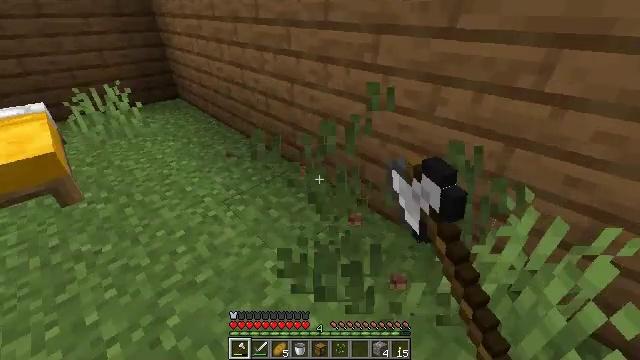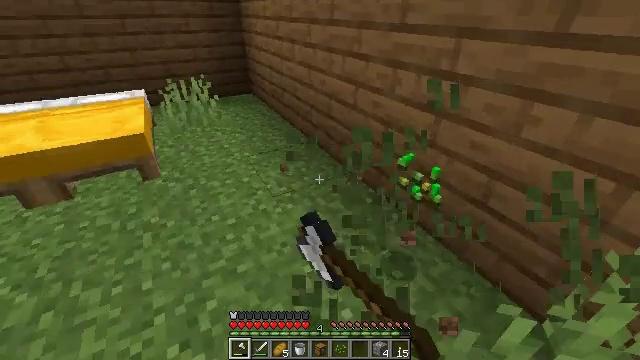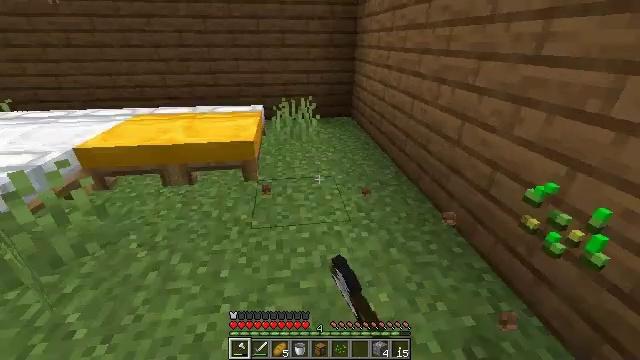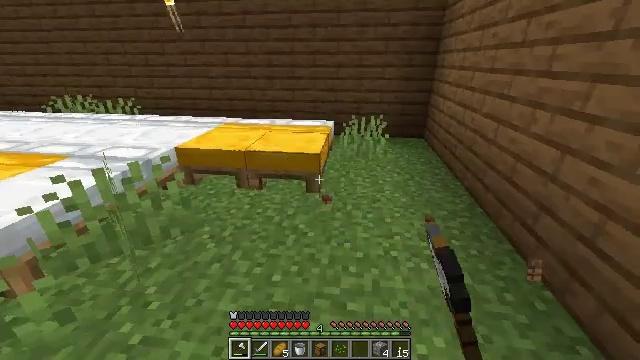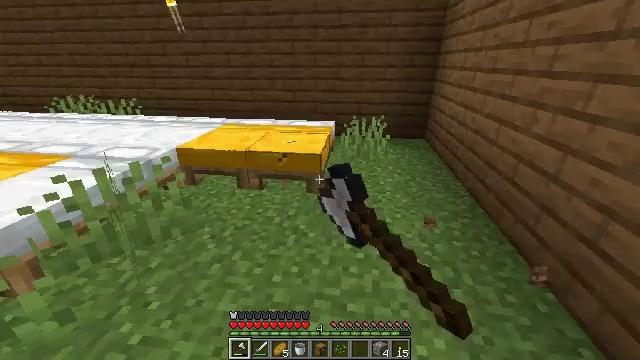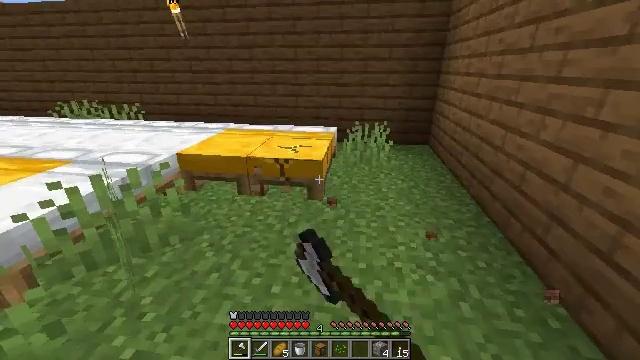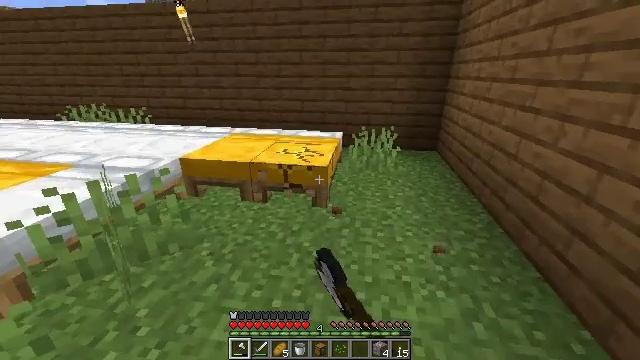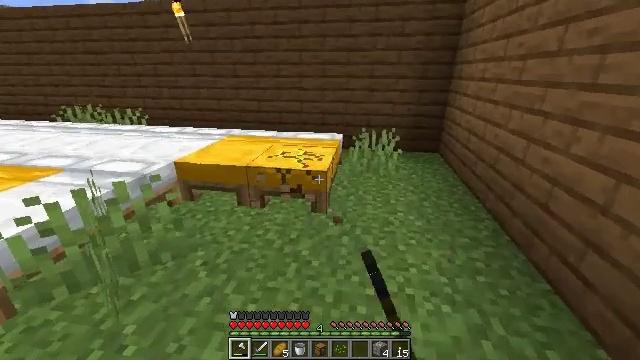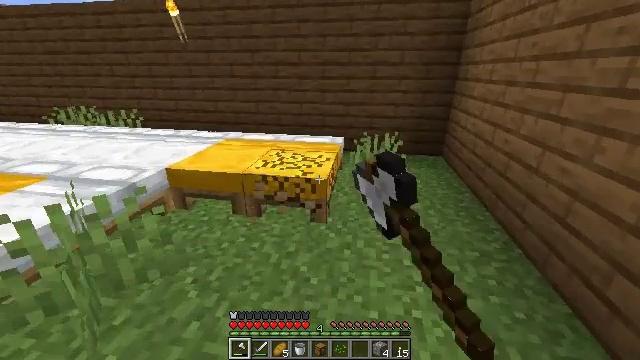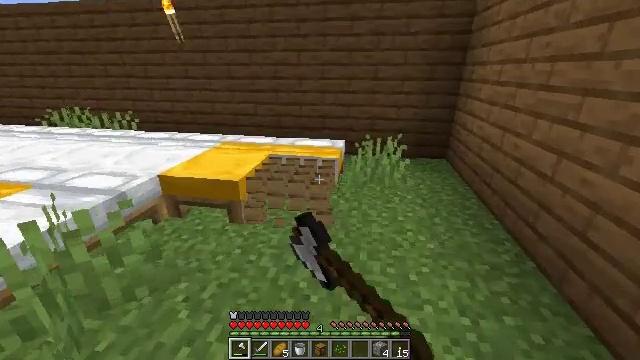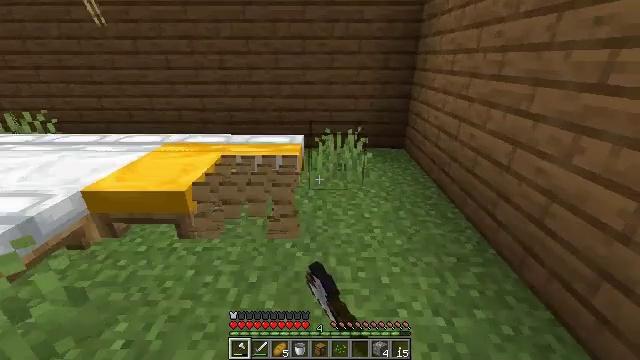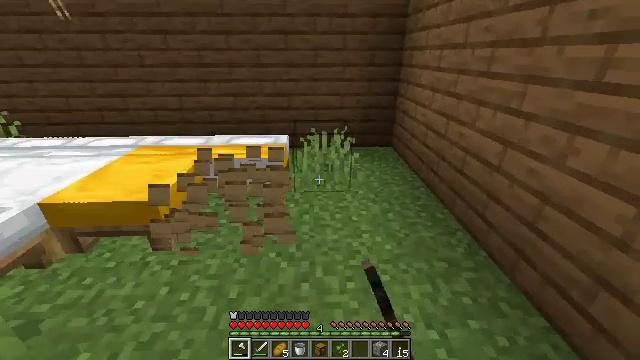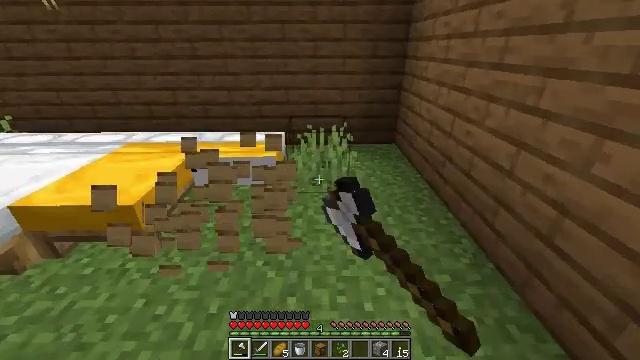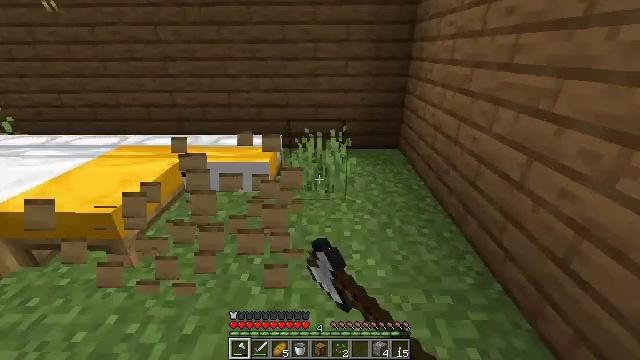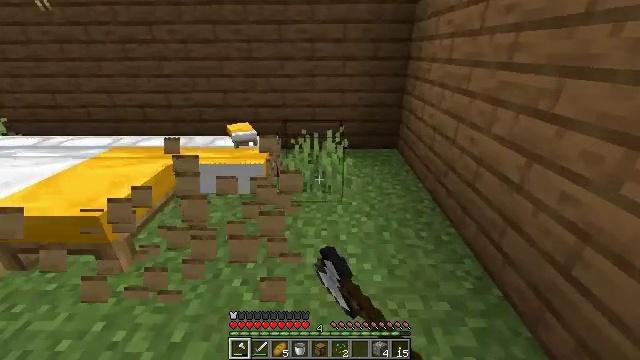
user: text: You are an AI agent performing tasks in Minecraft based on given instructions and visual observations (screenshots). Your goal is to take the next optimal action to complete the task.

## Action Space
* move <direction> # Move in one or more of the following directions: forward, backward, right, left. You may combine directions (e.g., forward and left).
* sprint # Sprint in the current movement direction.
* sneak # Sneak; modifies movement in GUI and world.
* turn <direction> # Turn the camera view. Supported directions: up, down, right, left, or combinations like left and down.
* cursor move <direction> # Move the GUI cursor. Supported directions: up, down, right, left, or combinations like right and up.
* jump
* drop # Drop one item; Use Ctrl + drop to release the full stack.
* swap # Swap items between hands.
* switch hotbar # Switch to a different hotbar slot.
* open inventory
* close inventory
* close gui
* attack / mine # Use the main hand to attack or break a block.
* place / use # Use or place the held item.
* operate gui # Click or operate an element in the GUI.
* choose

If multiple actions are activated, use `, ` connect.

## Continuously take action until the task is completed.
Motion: motion action
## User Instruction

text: Break the yellow bed.
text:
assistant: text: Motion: turn left, attack / mine
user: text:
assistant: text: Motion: turn left and up, attack / mine
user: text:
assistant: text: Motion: turn left and up, attack / mine
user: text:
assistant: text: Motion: attack / mine
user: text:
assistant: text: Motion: move forward, turn up, attack / mine
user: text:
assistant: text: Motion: move forward, turn left, attack / mine
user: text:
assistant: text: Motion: move forward, attack / mine
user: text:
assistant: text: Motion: move forward, attack / mine
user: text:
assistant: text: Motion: move forward, attack / mine
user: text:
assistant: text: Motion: move forward and move right, turn right and down, attack / mine
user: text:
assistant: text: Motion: move forward and move right, turn right, attack / mine
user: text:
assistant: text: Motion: move forward and move right, turn left and down, attack / mine
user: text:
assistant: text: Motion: move forward and move right, turn left, attack / mine
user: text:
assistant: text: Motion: move forward
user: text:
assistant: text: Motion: no_op